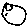
Label: moon